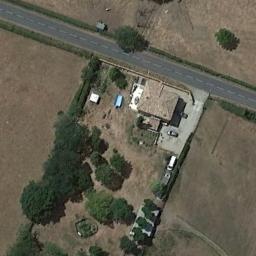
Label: sparse_residential